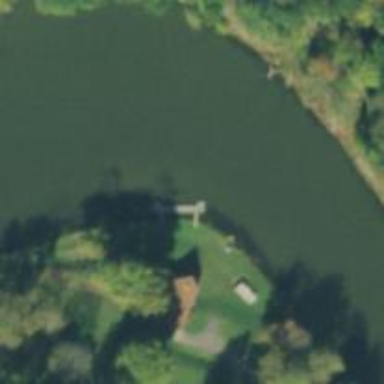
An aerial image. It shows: Dock located along the waterway.